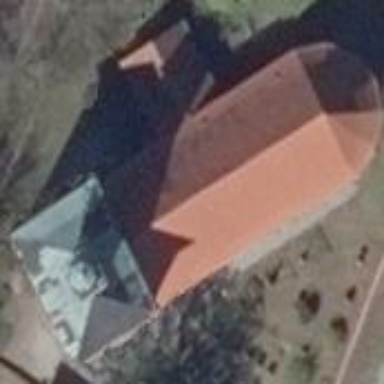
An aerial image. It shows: Building that serves as place of worship.